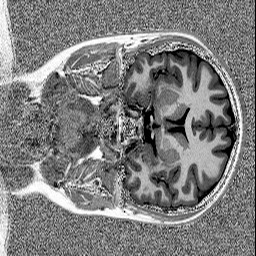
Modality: MP2RAGE
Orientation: coronal
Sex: female